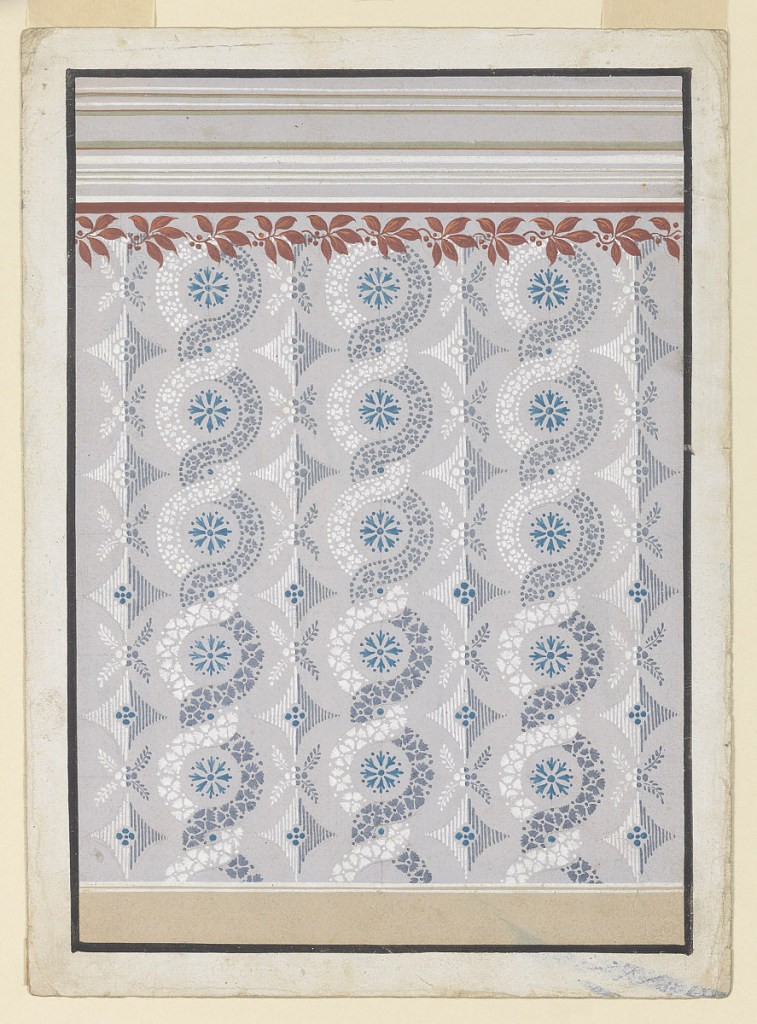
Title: Design for the Painted Decoration of a Wall
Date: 1850–60
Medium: Brush and gouache, graphite on paper
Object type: Drawing
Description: A dado is shown below, an entablature above. In the panel, alternate vertical rows, consisting of lozenge rosettes and a petal and bough motifs, and two rising, intertwined bands, which form great and small circles containing rosettes and prints, respectively. Petals form the bands below, petals framed by beads above. The left bands are colored white, the right ones dark. A garland of laurel leaves and seeds beneath a purple stripe is shown on top, with its upper part against a gray background.